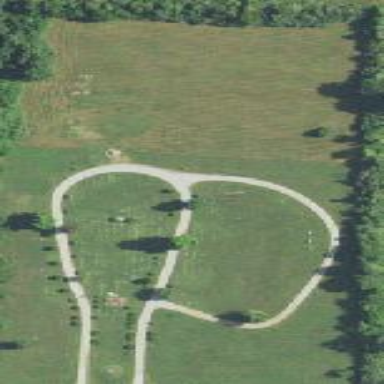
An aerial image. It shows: Graveyard.